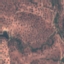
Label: HerbaceousVegetation